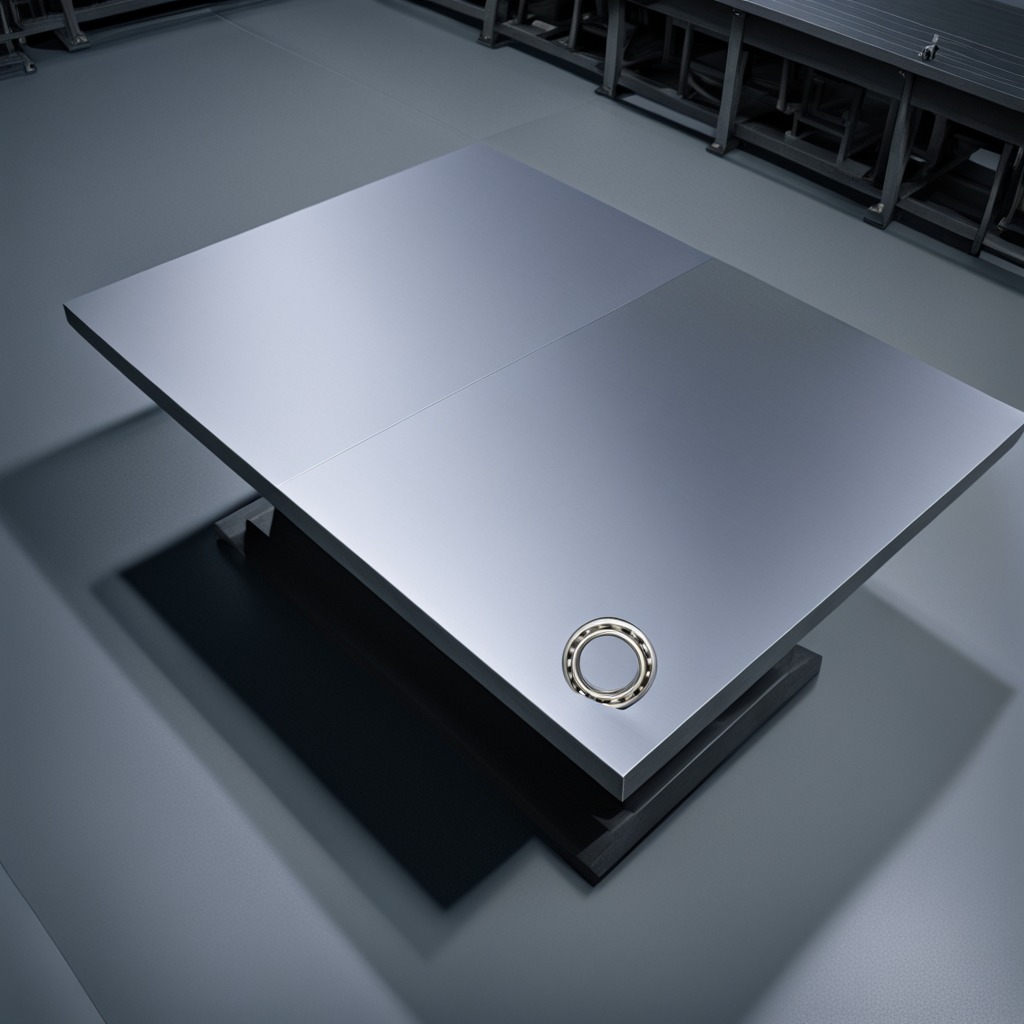
A metal ball bearing is lying on the tabletop in the basement.